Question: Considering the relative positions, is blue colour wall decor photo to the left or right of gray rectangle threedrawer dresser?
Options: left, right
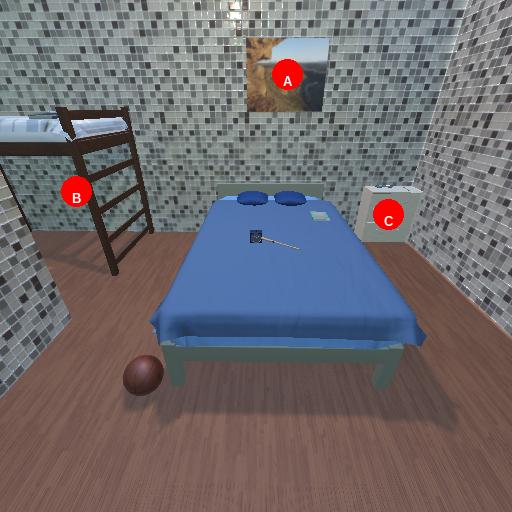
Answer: left